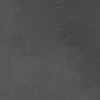
Atmospheric dust classification: dusty